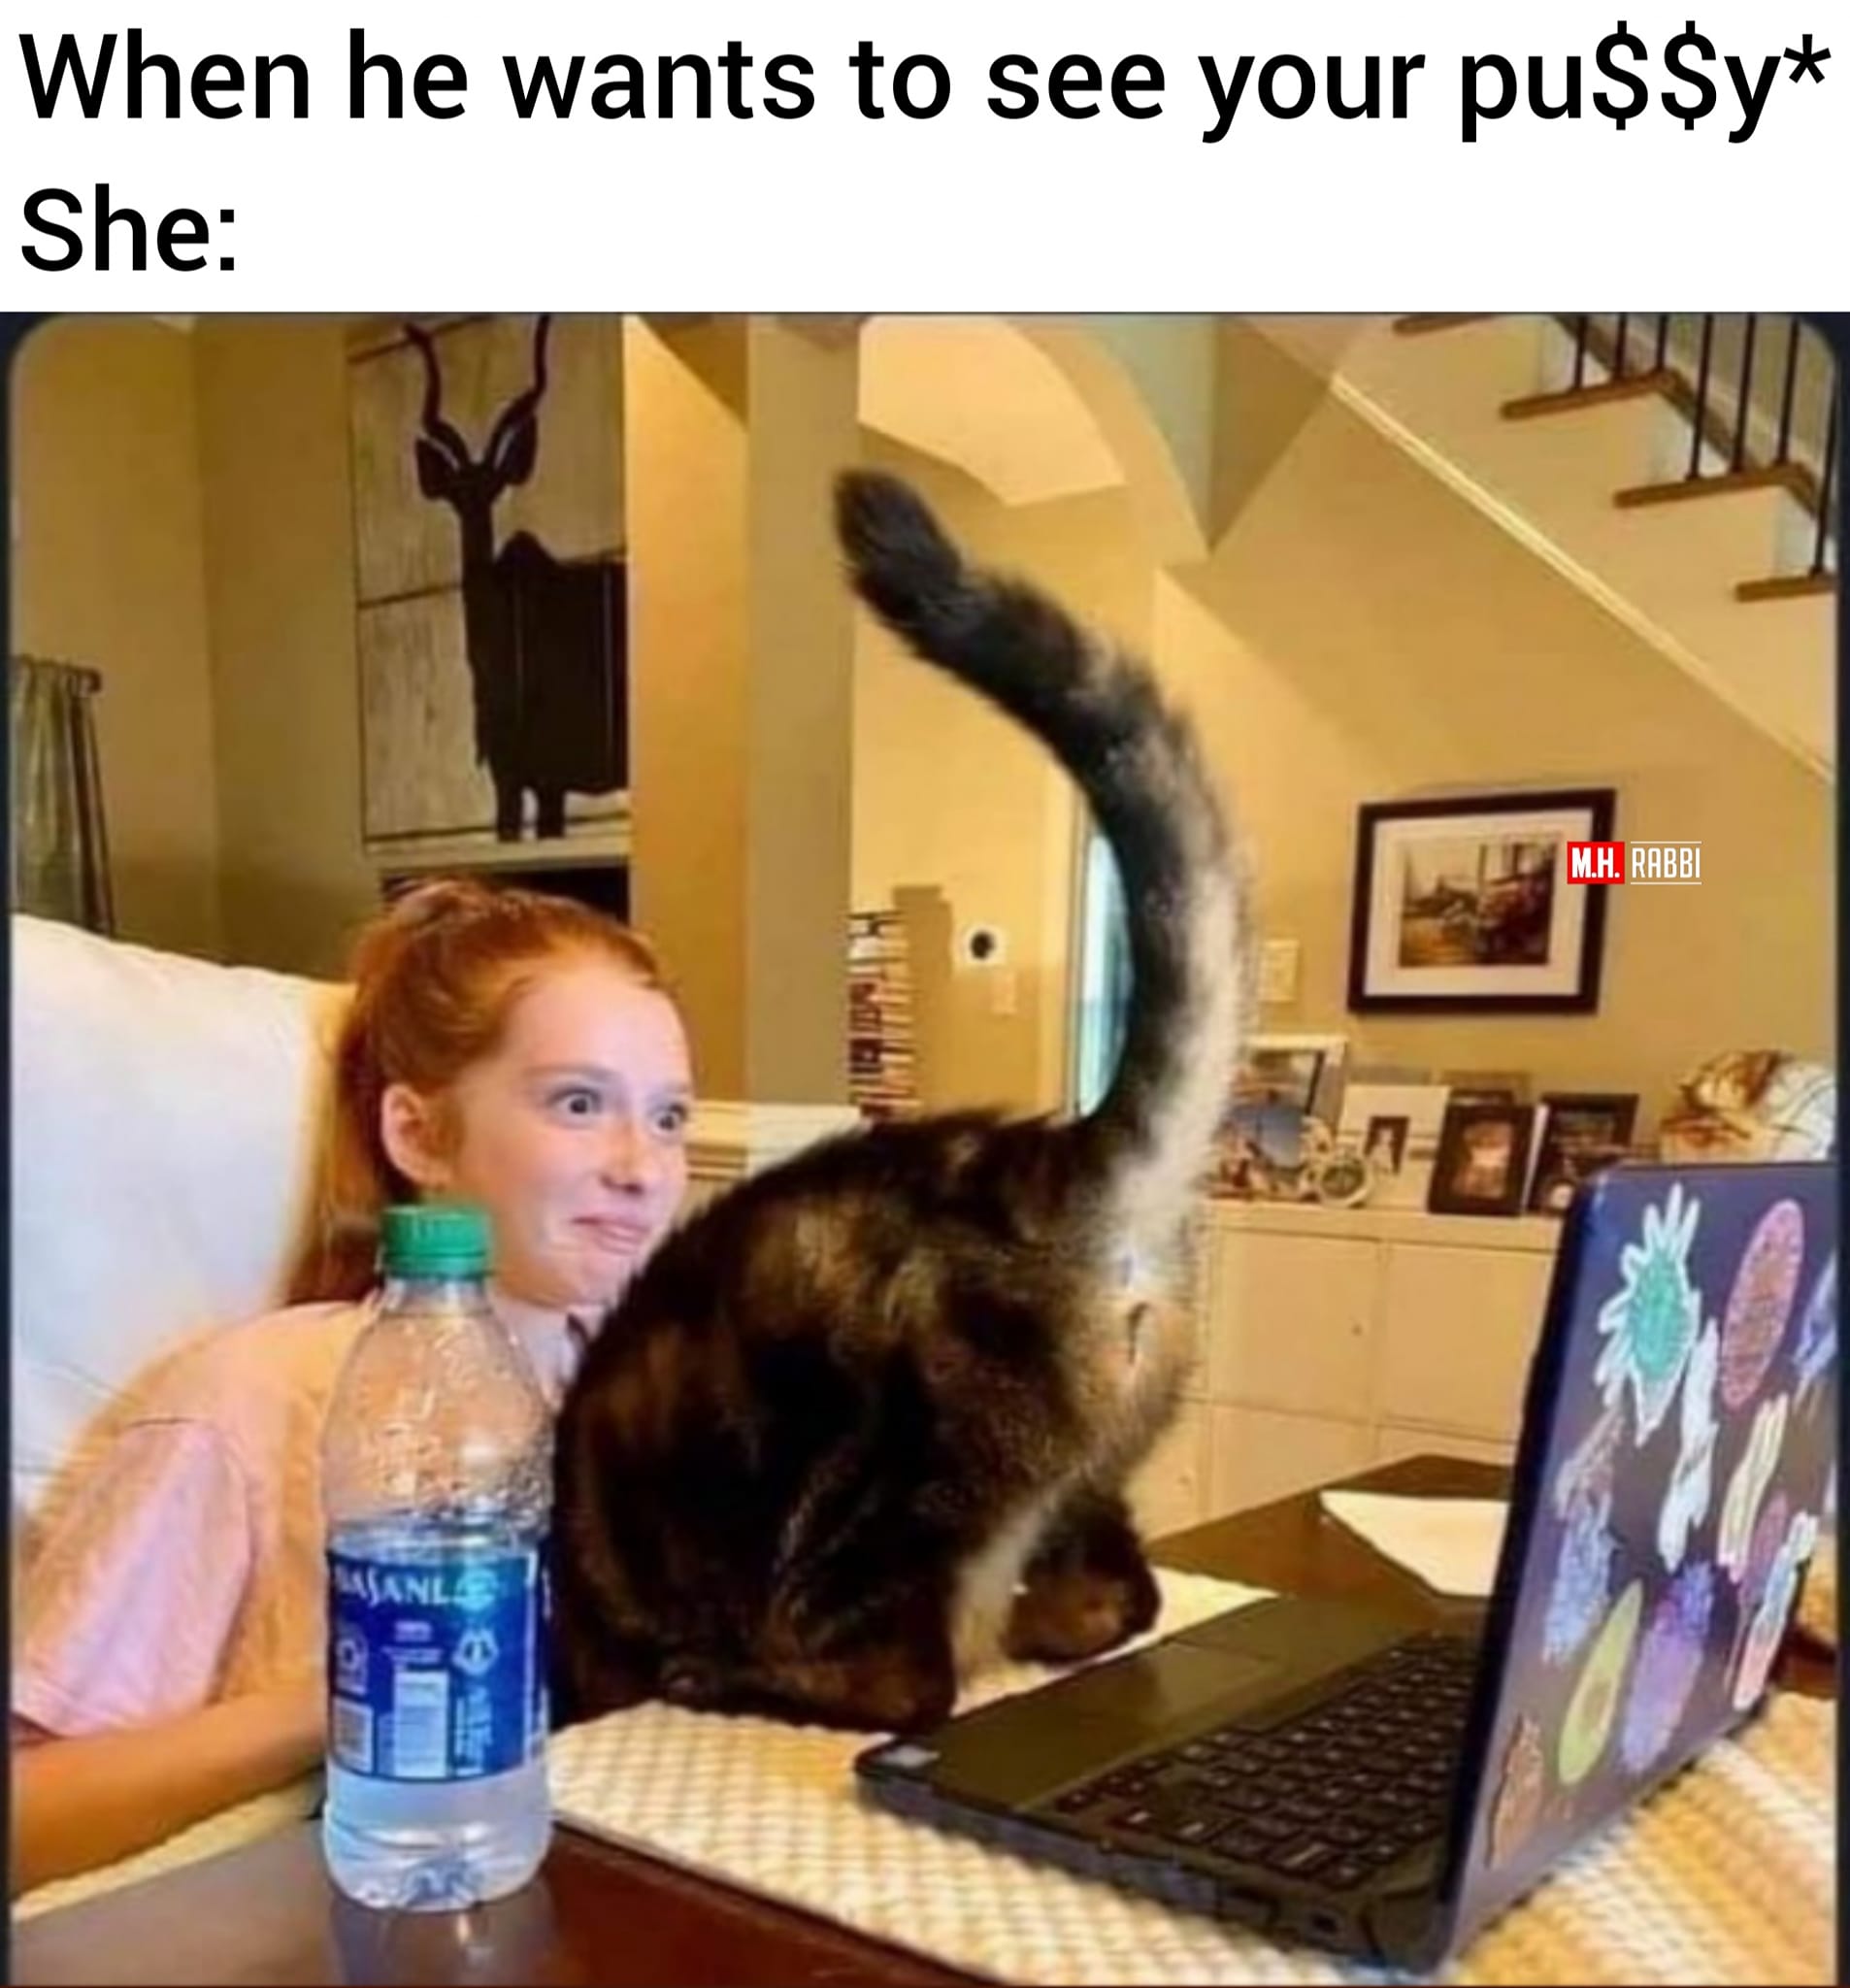
Caption: When he wants to see your puSSy*    She:
Label: hate